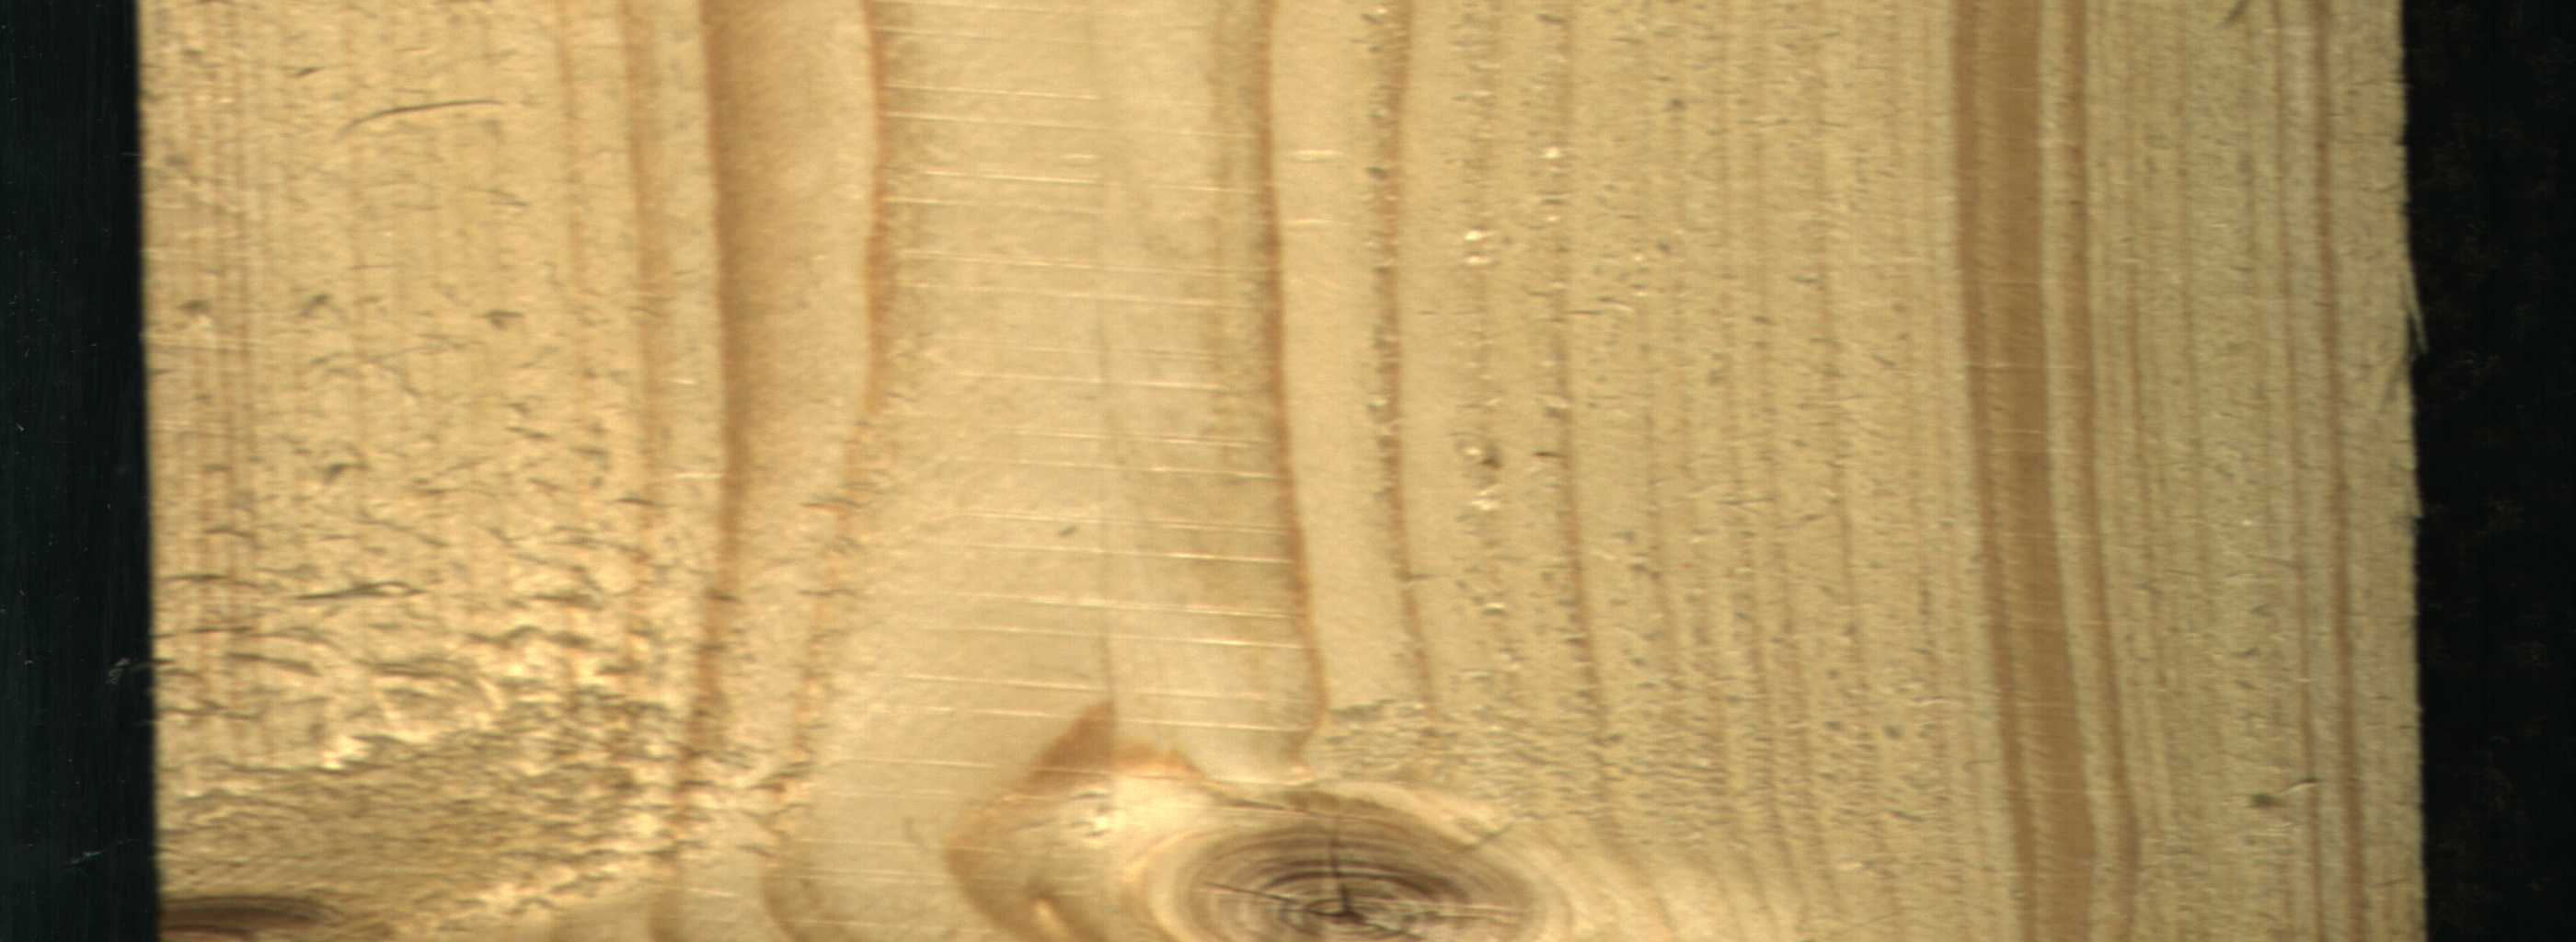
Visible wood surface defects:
Quartzity
knot_with_crack
Live_Knot